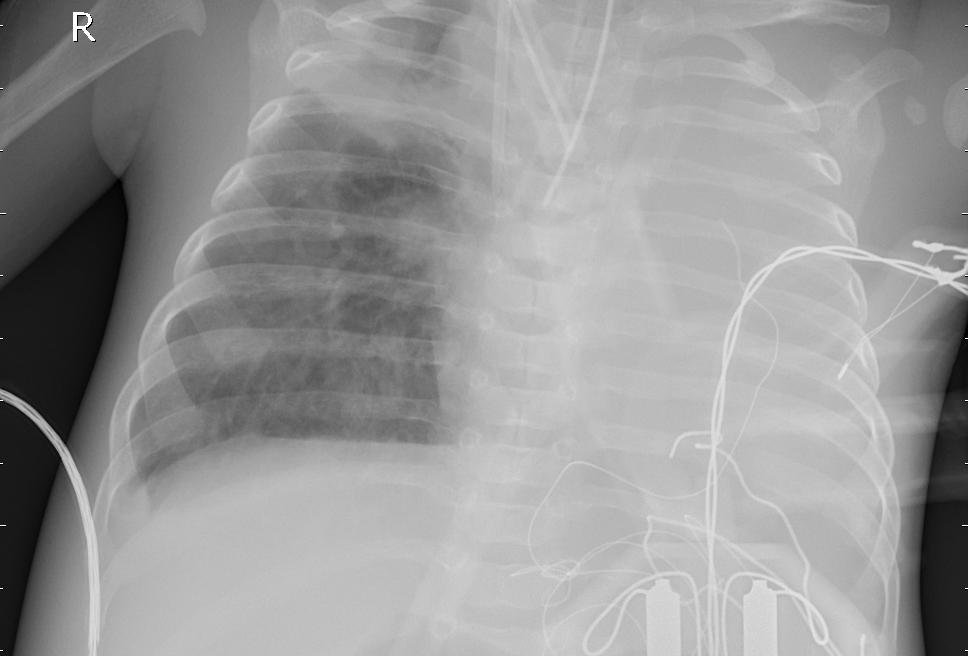
Diagnosis: PNEUMONIA